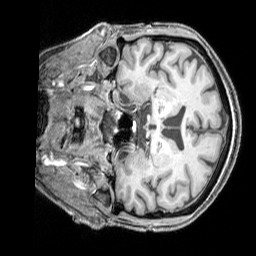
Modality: T1w
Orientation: coronal
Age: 58
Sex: female
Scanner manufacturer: siemens
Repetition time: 2.3 s
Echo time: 0.00226 s